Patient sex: F
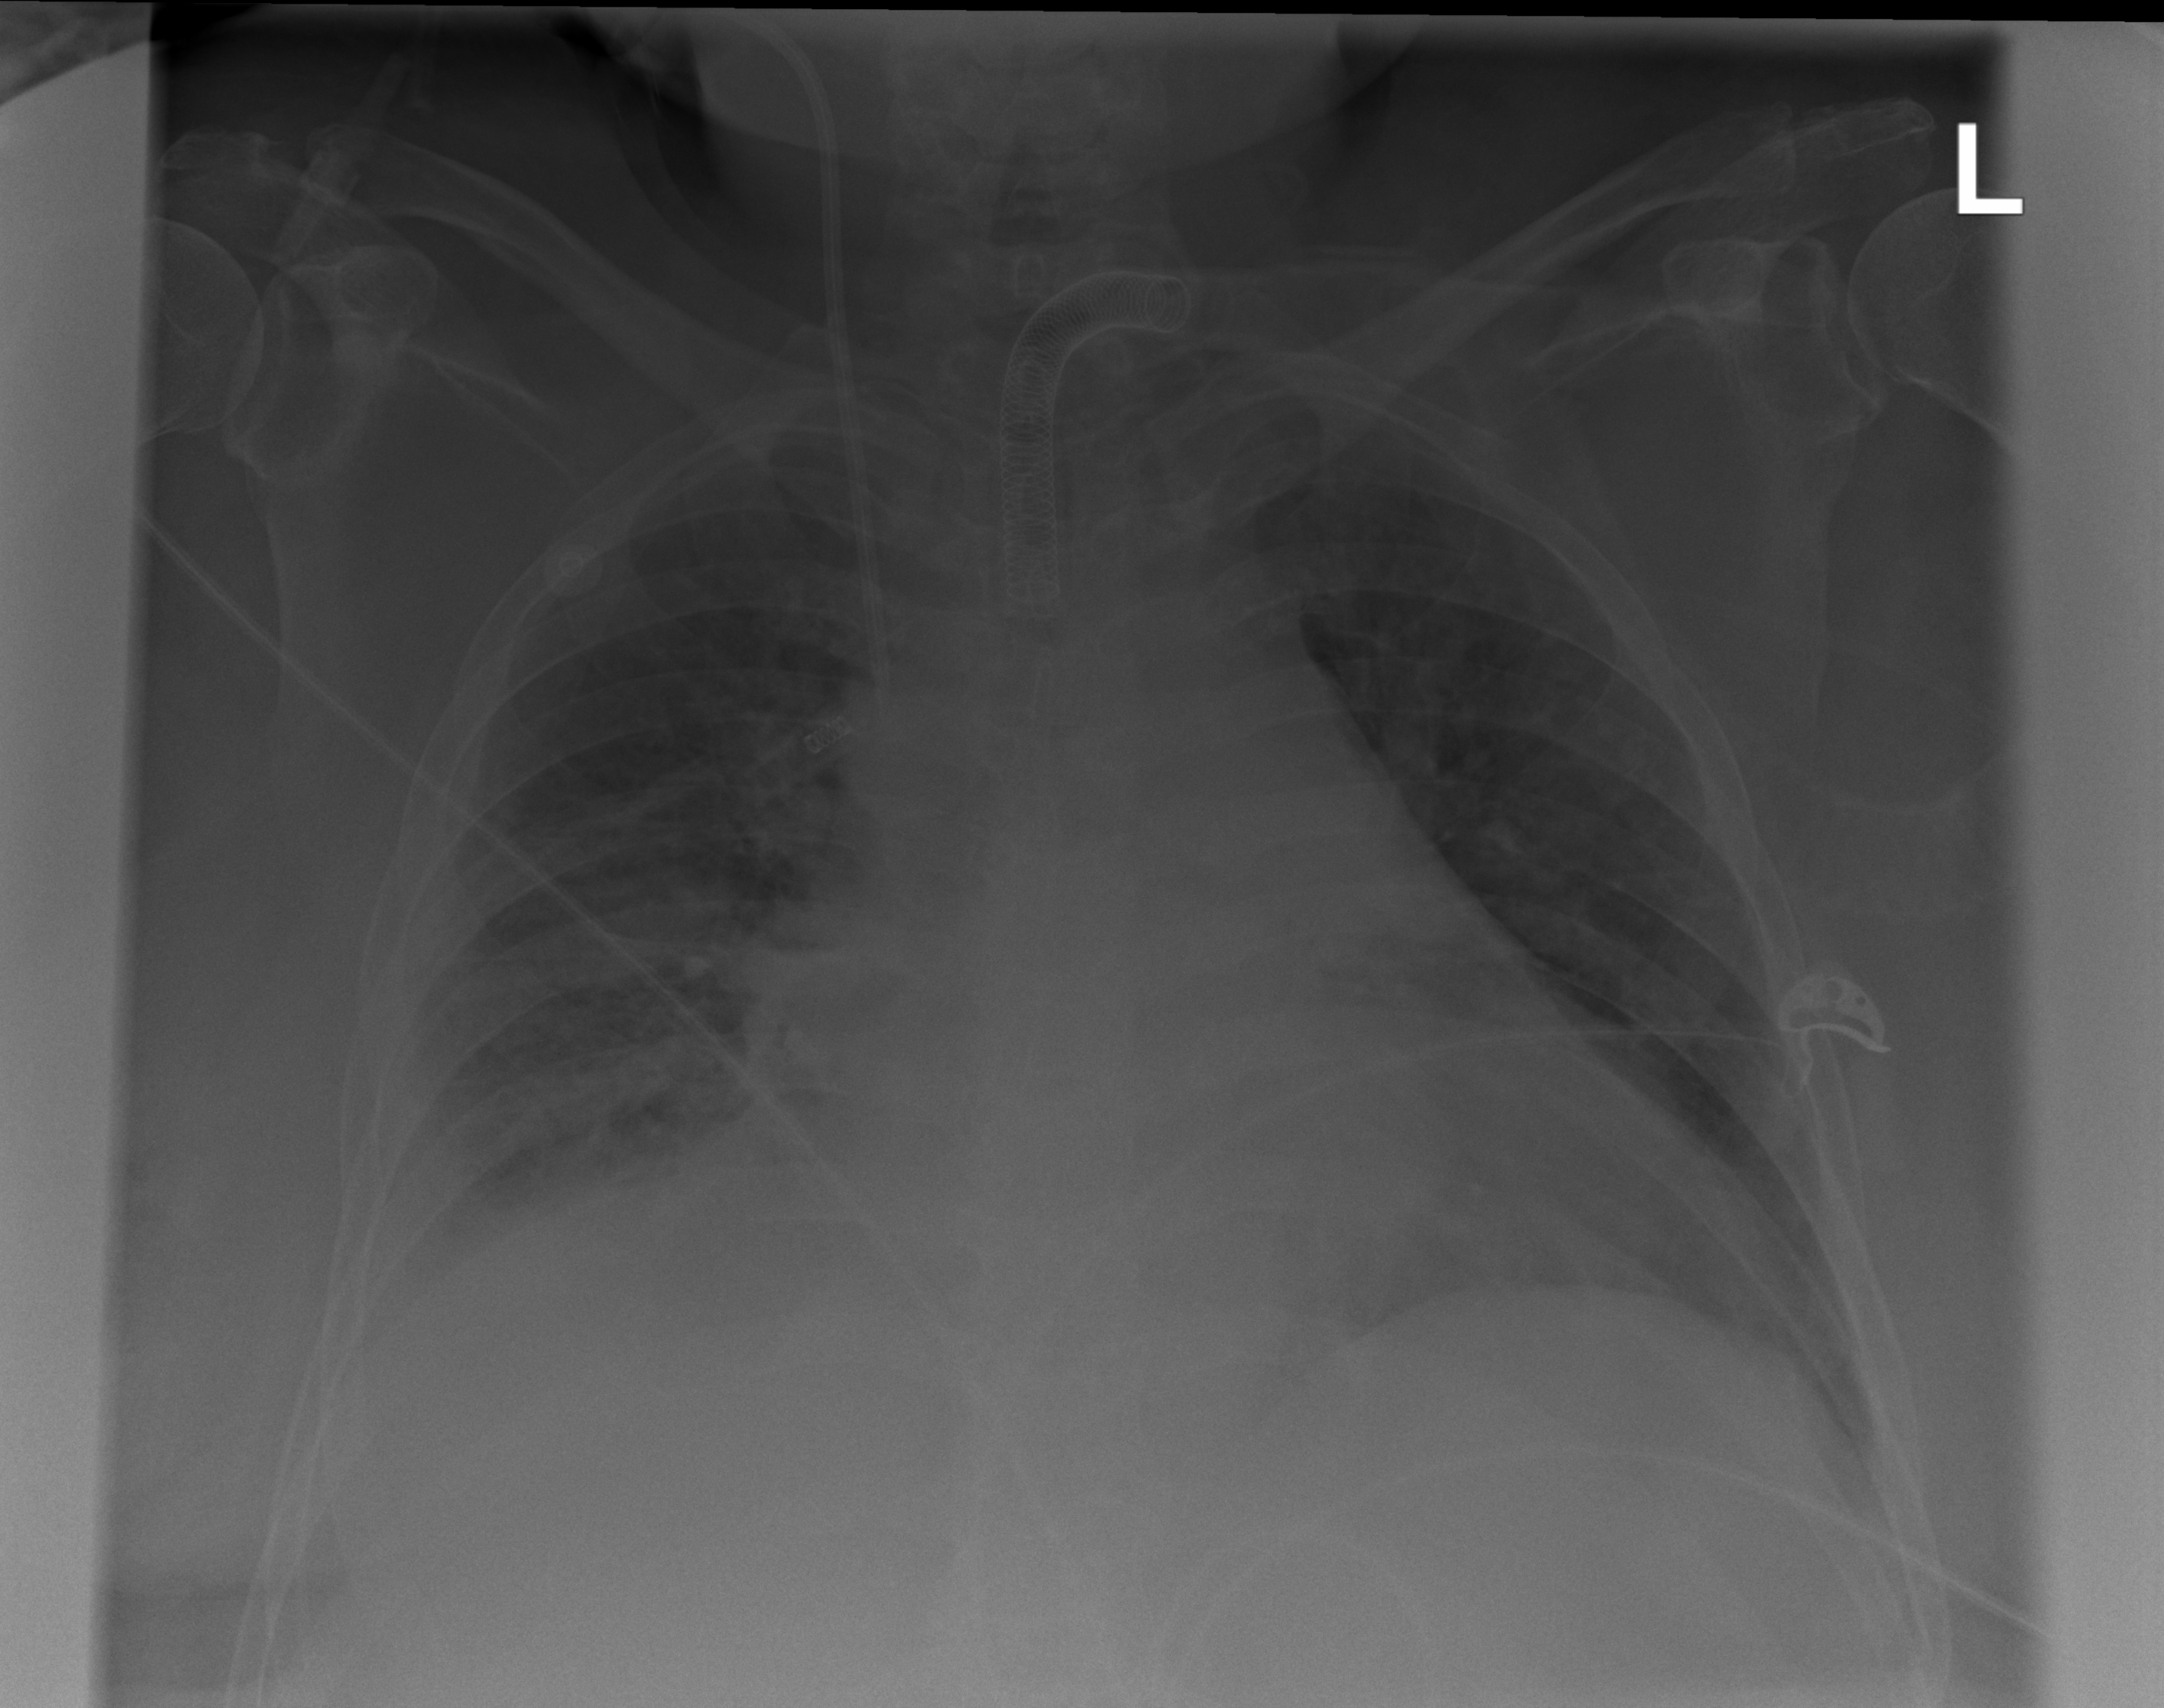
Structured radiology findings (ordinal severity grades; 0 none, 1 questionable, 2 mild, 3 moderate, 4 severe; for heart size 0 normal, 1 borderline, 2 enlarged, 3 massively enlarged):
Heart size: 2
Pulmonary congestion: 2
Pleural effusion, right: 2
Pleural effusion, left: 0
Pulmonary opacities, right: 2
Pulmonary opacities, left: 0
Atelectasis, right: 2
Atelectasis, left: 0